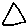
Label: triangle